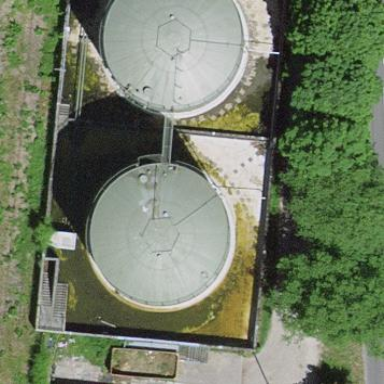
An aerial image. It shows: Storage tank building.